Interaction volume radius: 10 \u00c5
Interaction volume height: 15 \u00c5
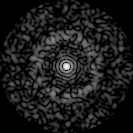
Disorder parameter: 0.8576